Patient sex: F
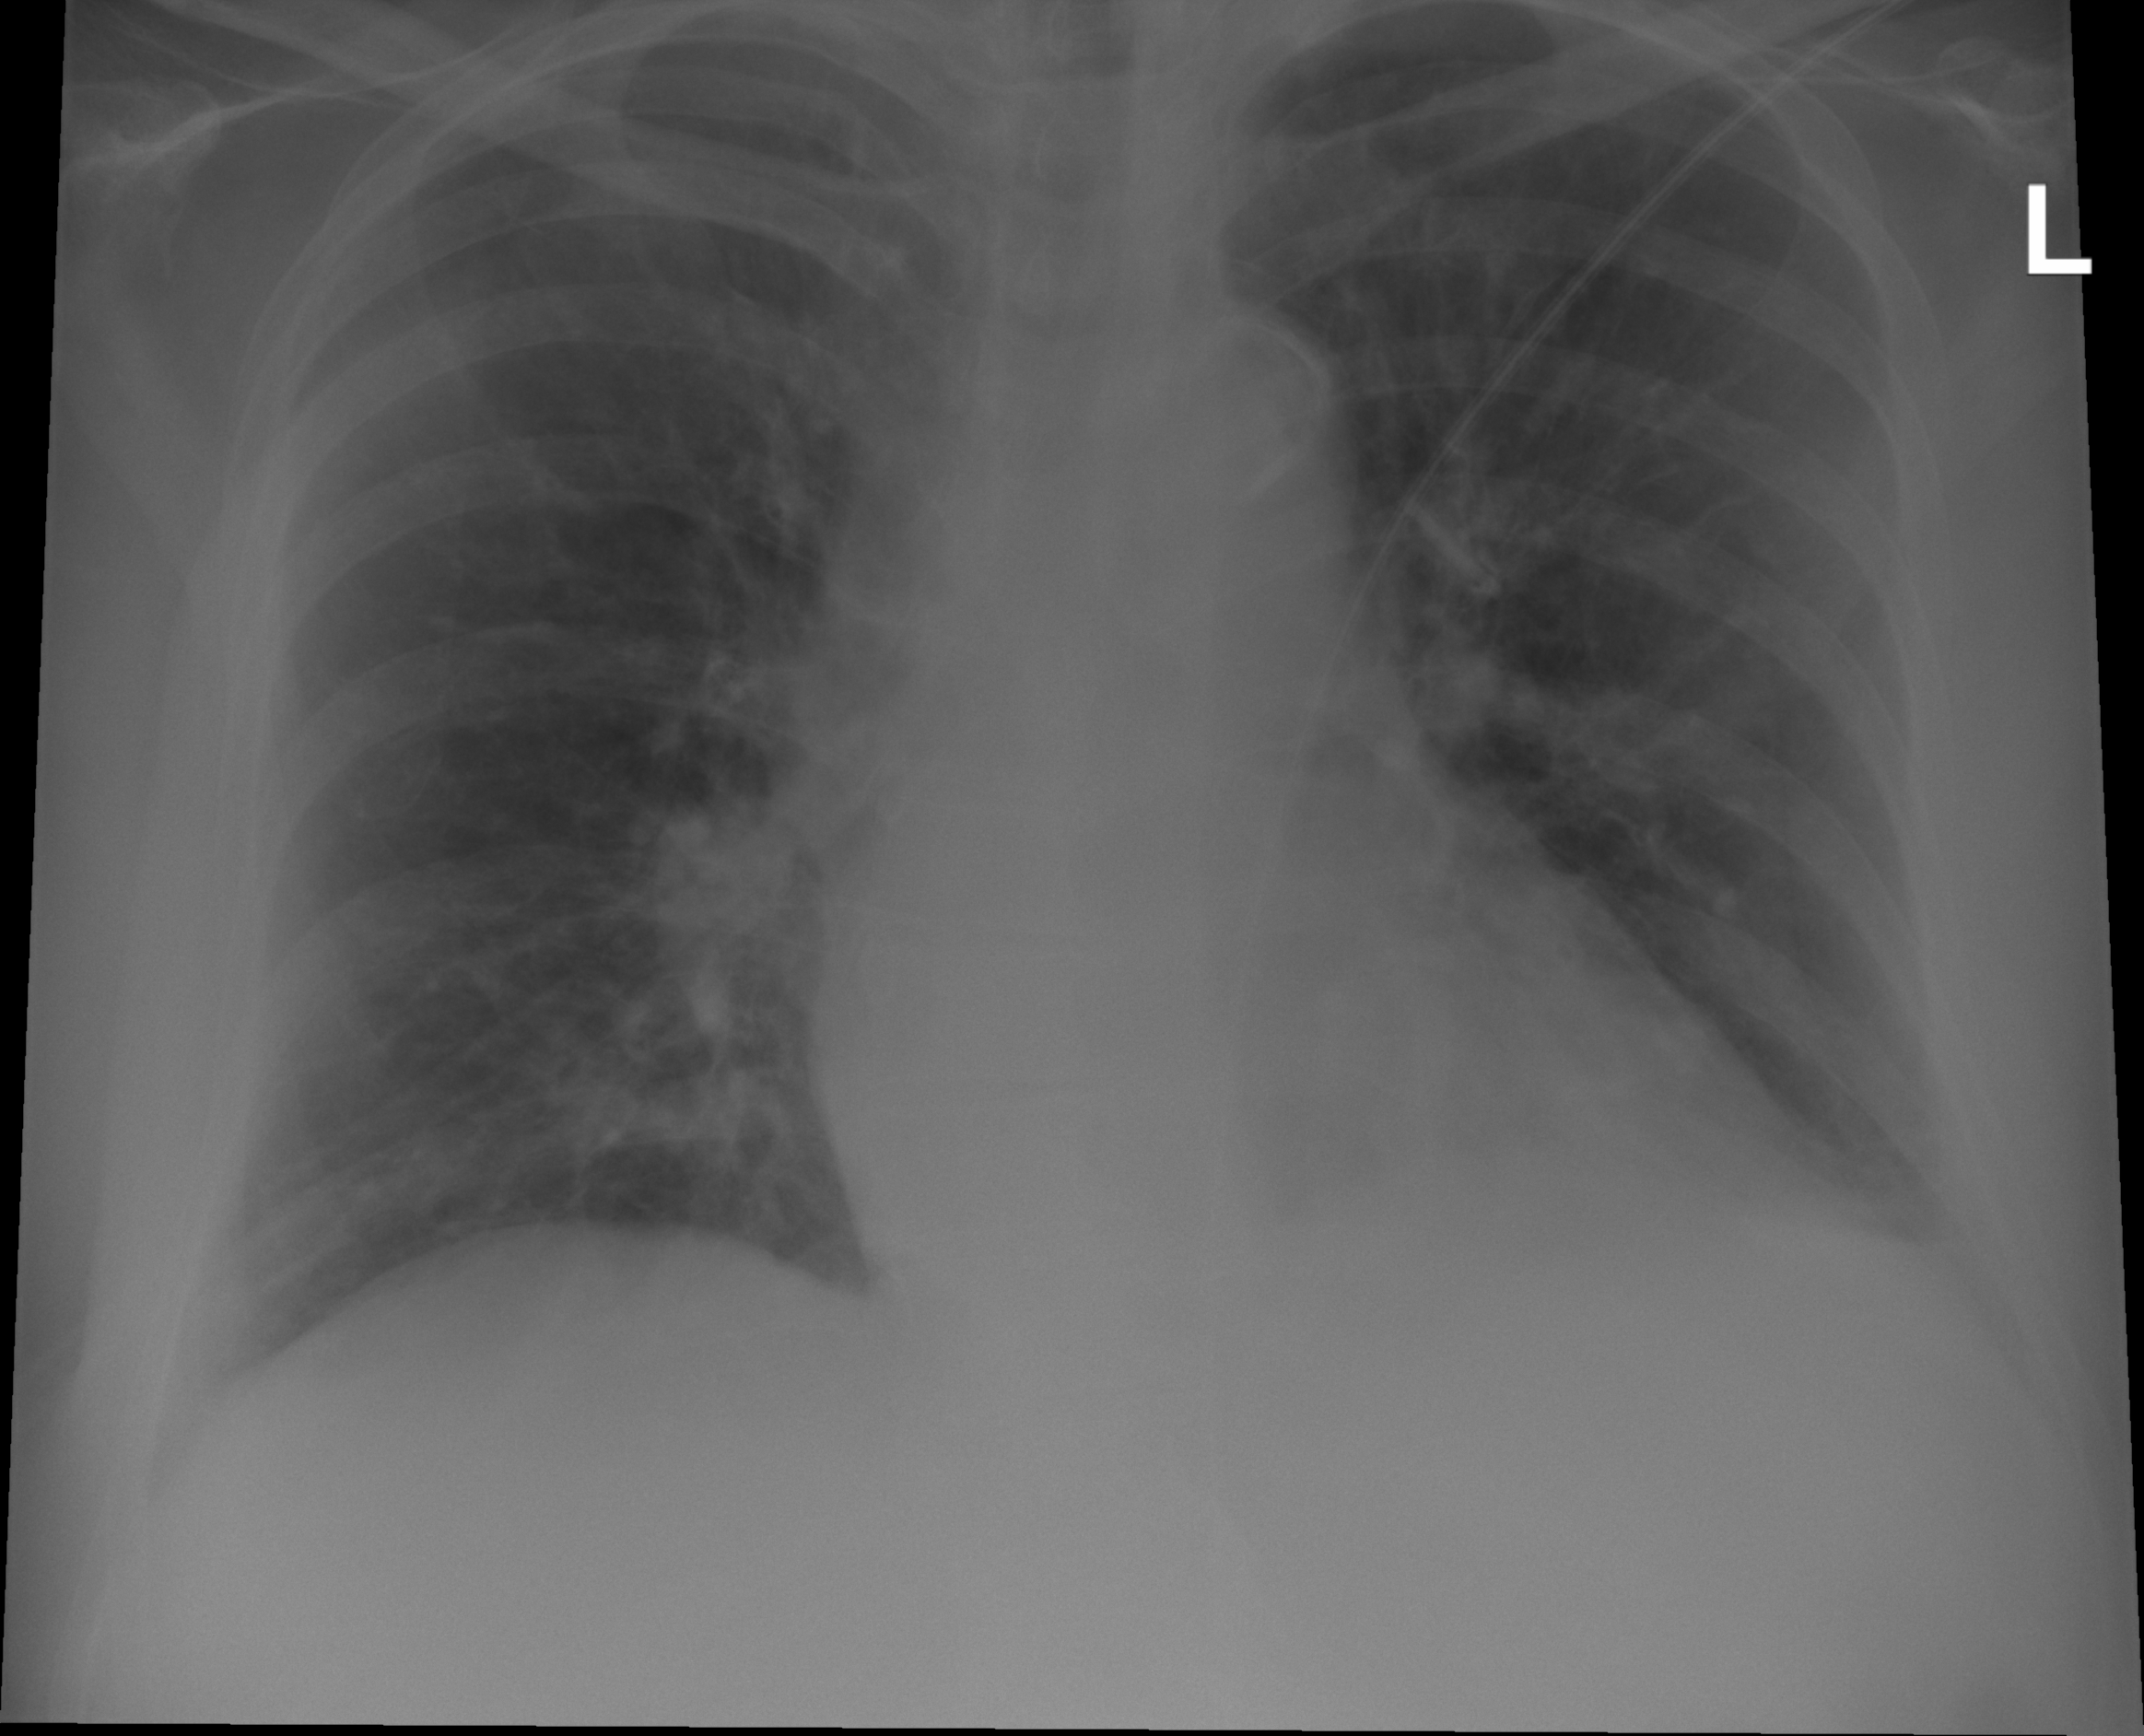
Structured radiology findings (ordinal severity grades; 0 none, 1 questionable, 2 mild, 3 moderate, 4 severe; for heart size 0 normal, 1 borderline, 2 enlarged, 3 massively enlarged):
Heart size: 2
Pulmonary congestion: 2
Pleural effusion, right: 0
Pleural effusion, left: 0
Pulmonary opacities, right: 0
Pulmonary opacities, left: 0
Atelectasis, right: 0
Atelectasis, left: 2